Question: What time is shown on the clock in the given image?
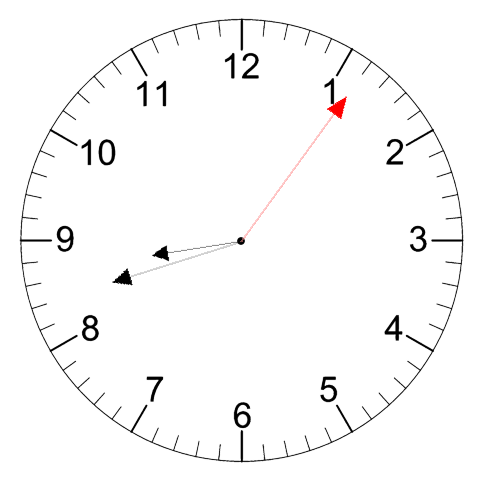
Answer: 08:42:06